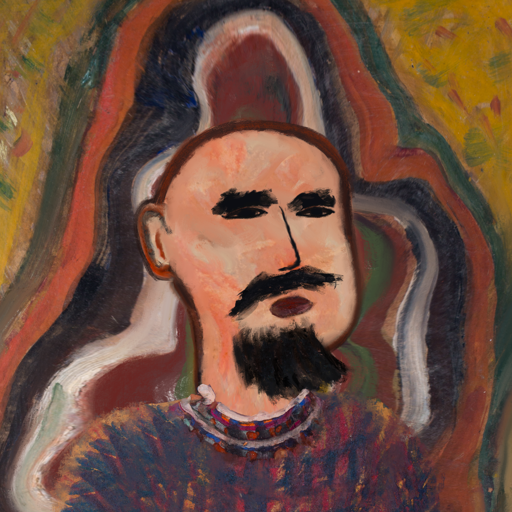
Background: AfterRaid, Head And Neck Side: Roy_Bahadur, Face Side: Mosgoul, Bust: In_The_Sun, Hair Side: Blank, Head Accessory: Blank, Second Necklace: Blank, Necklace: Hypocrite_1, Baby: Blank